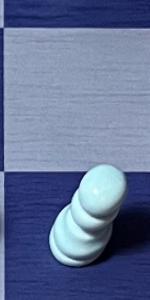
Label: Pawn_White